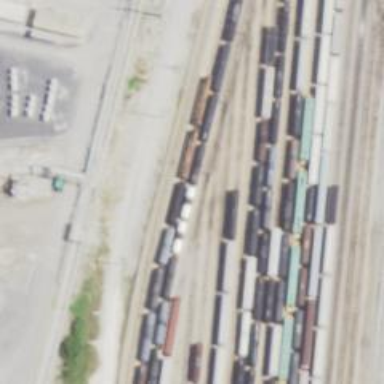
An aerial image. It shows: Railway yard.